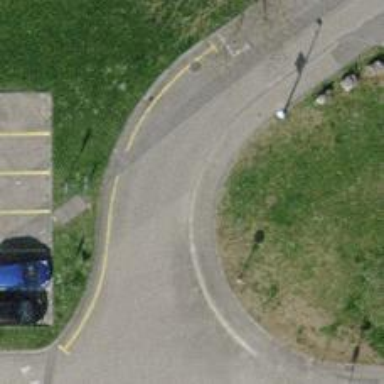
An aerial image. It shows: Asphalt sidewalk.